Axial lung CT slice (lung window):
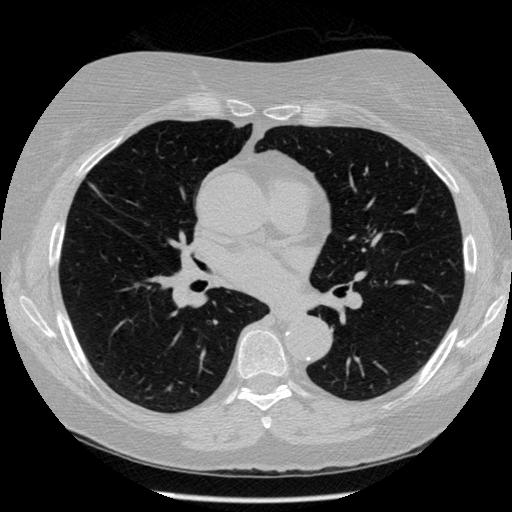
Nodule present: no